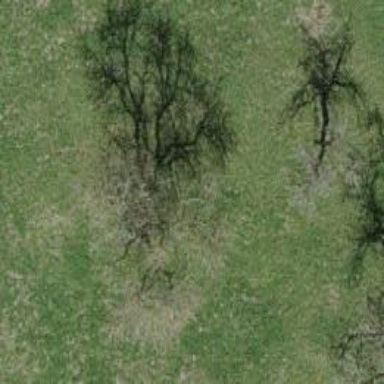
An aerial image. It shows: Agricultural area with broadleaved deciduous trees.